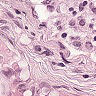
Metastatic tissue present: no